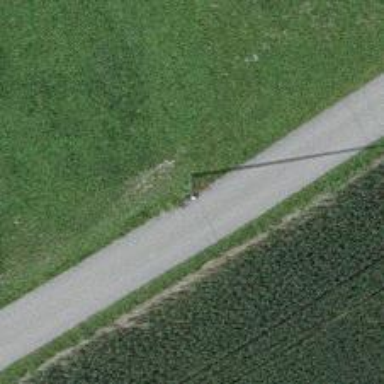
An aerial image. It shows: Utility pole as the man-made structure.